Question: I'm having an issue where Visual Studio 2012 hangs for way longer than it should whenever I do a manual save. Previously it seemed to do this randomly, but I noticed that it was whenever it was doing an automatic save to the backup recovery files. I have since disabled the AutoRecover system.
By using sysinternals Process Monitor, I learned that VS2012 is trying to access a network location that no longer exists, and not just when trying to save, but when starting up, etc. Any time it is trying to access the '.../My Documents/Visual Studio 2012/' directory, it's looking in the wrong place:

What happened I believe is that when I originally installed 2012, \govstor-01 was the name of one of our servers. I went back to using VS2010 for a while, and during that time our IT/Network guys renamed that server (simply removed the -01).
My question is: Where is VS2012 saving that path and how do I change it? It doesn't seem to be a system related thing because VS2010 and VS2013 RC both work perfectly fine so I'm not sure why 2012 is stuck with outdated 'hooks'. Like I said, I disabled the AutoRecovery feature but it still seems to be trying to access that directory when doing a manual save.
Quick Edit: I should note that I have tried reinstalling VS2012, as well as performing the 'Reset all settings' in the Import and Export Settings Wizard.
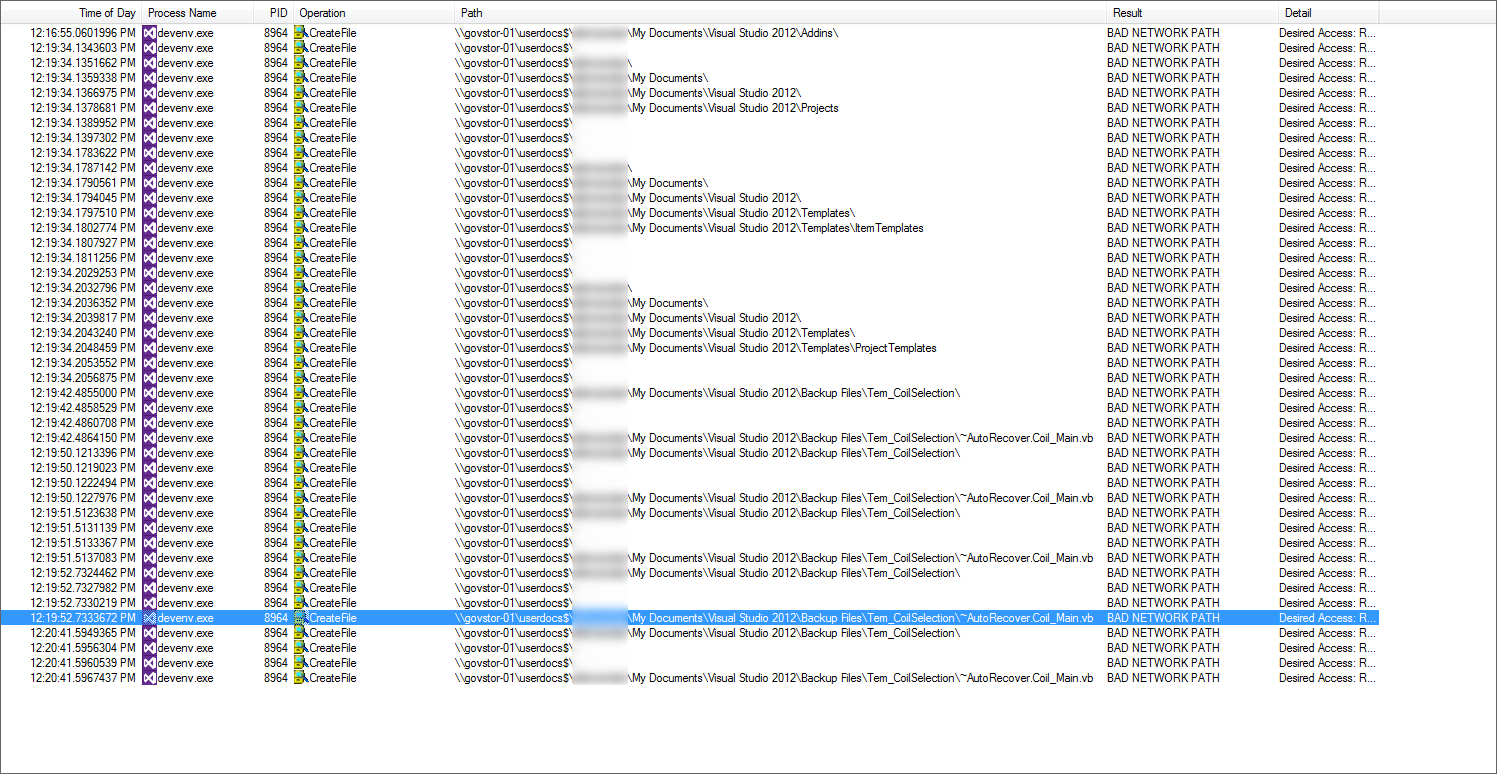
Answer: As noted, there are several settings in Visual Studio that can refer to the original Documents directory. Short from hunting through the Tools + Options settings, the easiest way to find them back is by searching the registry with Regedit.exe for the old server name. And editing the value you find to now refer to the new server name. Restart VS and you should be back in business.